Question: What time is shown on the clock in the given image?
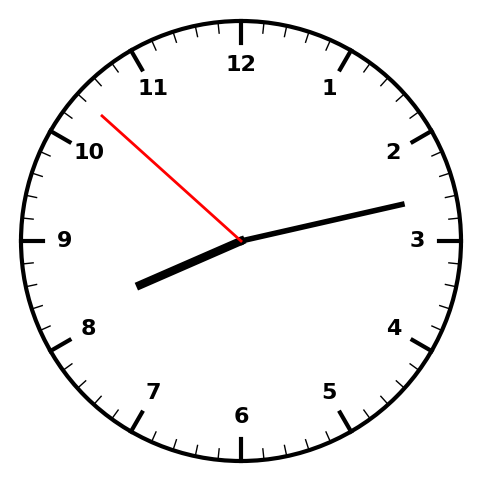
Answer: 08:12:52